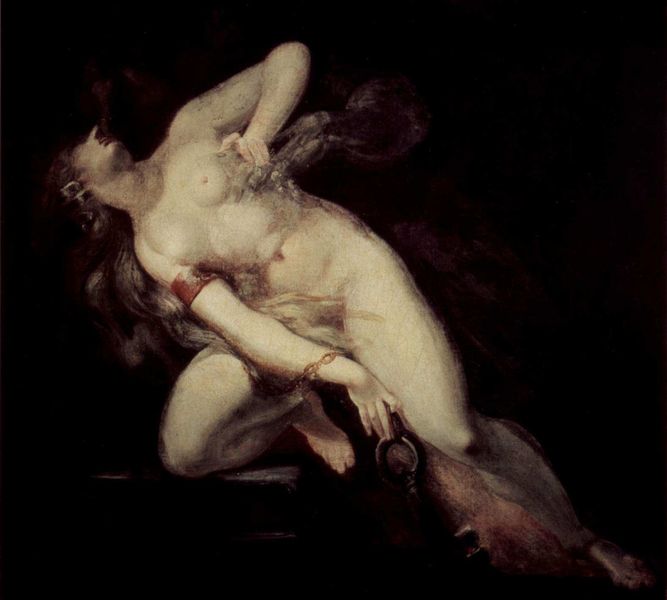
Titel: Die Sünde, vom Tod verfolgt
Künstler: Johann Heinrich Füssli
Standort: Zürich.
Institution: Kunsthaus
Schlagwörter: adler, akt, angriff, dunkel, fuß, gemälde, hand, haut, kampf, kopf, körper, nackt, schatten, weiß, bewegung, brust, busen, finger, frau, haar, hell, licht, mund, nacht, nase, profil, schmuck, schwarz, blick, rot, schleier, tuch, malerei, symbolismus, arm, arme, barock, gesicht, lang, rembrandt, tod, tot, hände, öl, gold, haare, lange haare, blässe, england, kontrast, locken, rosa, helldunkel, beine, fesseln, bein, brüste, leidenschaft, düster, kette, romantik, angst, gewalt, krieg, wehen, wild, spitz, finster, metall, nabel, bauch, nackte, bauchnabel, knie, liegend, scham, ring, fleisch, griff, antike, traum, sex, gefahr, gefangen, ketten, knien, schrecken, dämon, mythologie, diagonal, verzweiflung, armband, armreif, verführung, sterben, hüfte, alptraum, leid, schmerz, teufel, zeus, gefangene, satyr, böcklin, lust, mythos, verfolgung, wesen, perseus, bleich, reif, nackte frau, chiaroscuro, schlüssel, sünde, schmerzen, kleopatra, schrei, fantasie, ungeheuer, satan, biss, bezwungen, gewellt, krebs, fahl, wahnsinn, aktfigur, monster, fessel, nude, anfassen, aktbild, aktgemälde, weiblichkeit, gefesselt, füssli, kniet, sinnlichkeit, grabschen, angekettet, angelika, prometheus, handschelle, laster, schlage, armbinde, schwarze romantik, andromeda, sexualität, helldunkelkontrast, befreien, myth, finste, exstase, frau akt, nachkt, weisse haut, füssly, anromache, promethus, ss, armfessel, oberarmband, schamansatz, drehnung, komische haltung, gefanten, sich winden